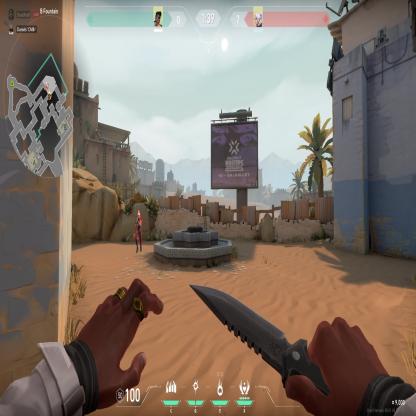
Label: enemy